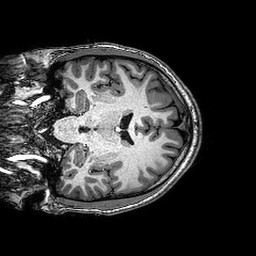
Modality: T1w
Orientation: coronal
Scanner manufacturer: philips
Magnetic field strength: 3 T
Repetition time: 0.008233 s
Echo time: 0.00378 s